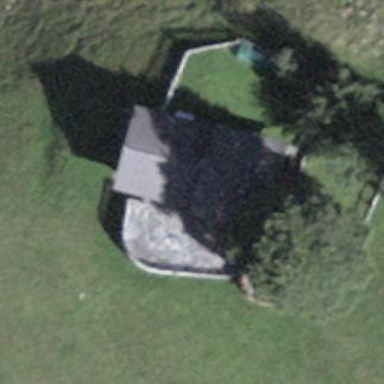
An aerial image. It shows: Simple and straightforward house.